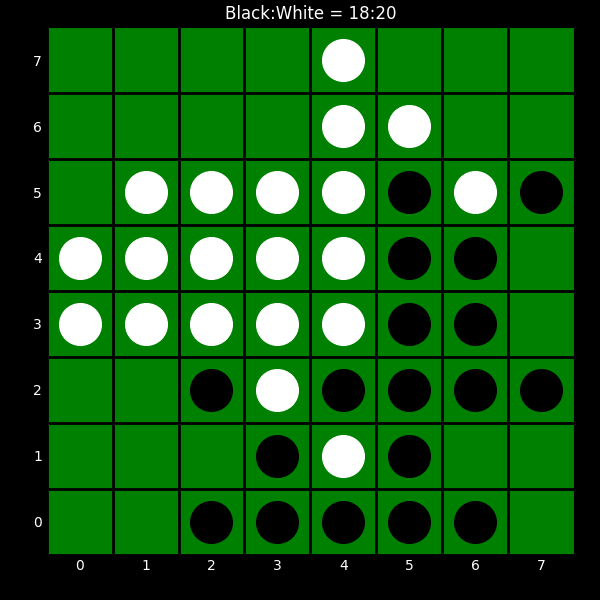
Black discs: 18
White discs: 20